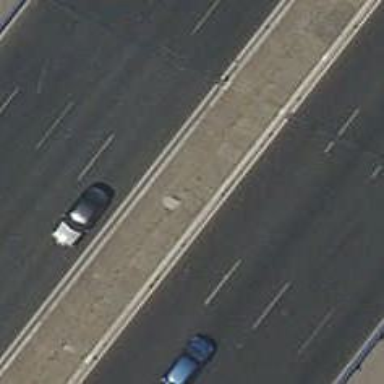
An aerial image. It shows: Kerb barrier.